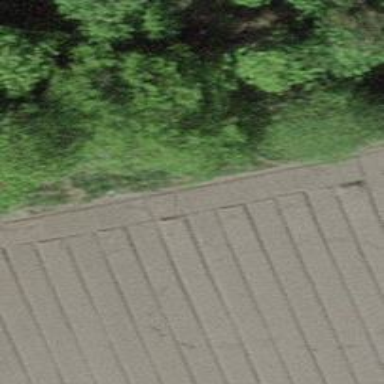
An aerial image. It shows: Grassy path.